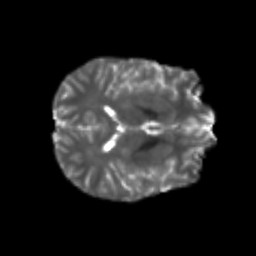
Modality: T2w
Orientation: axial
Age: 22
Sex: female
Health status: healthy
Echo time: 0.074 s